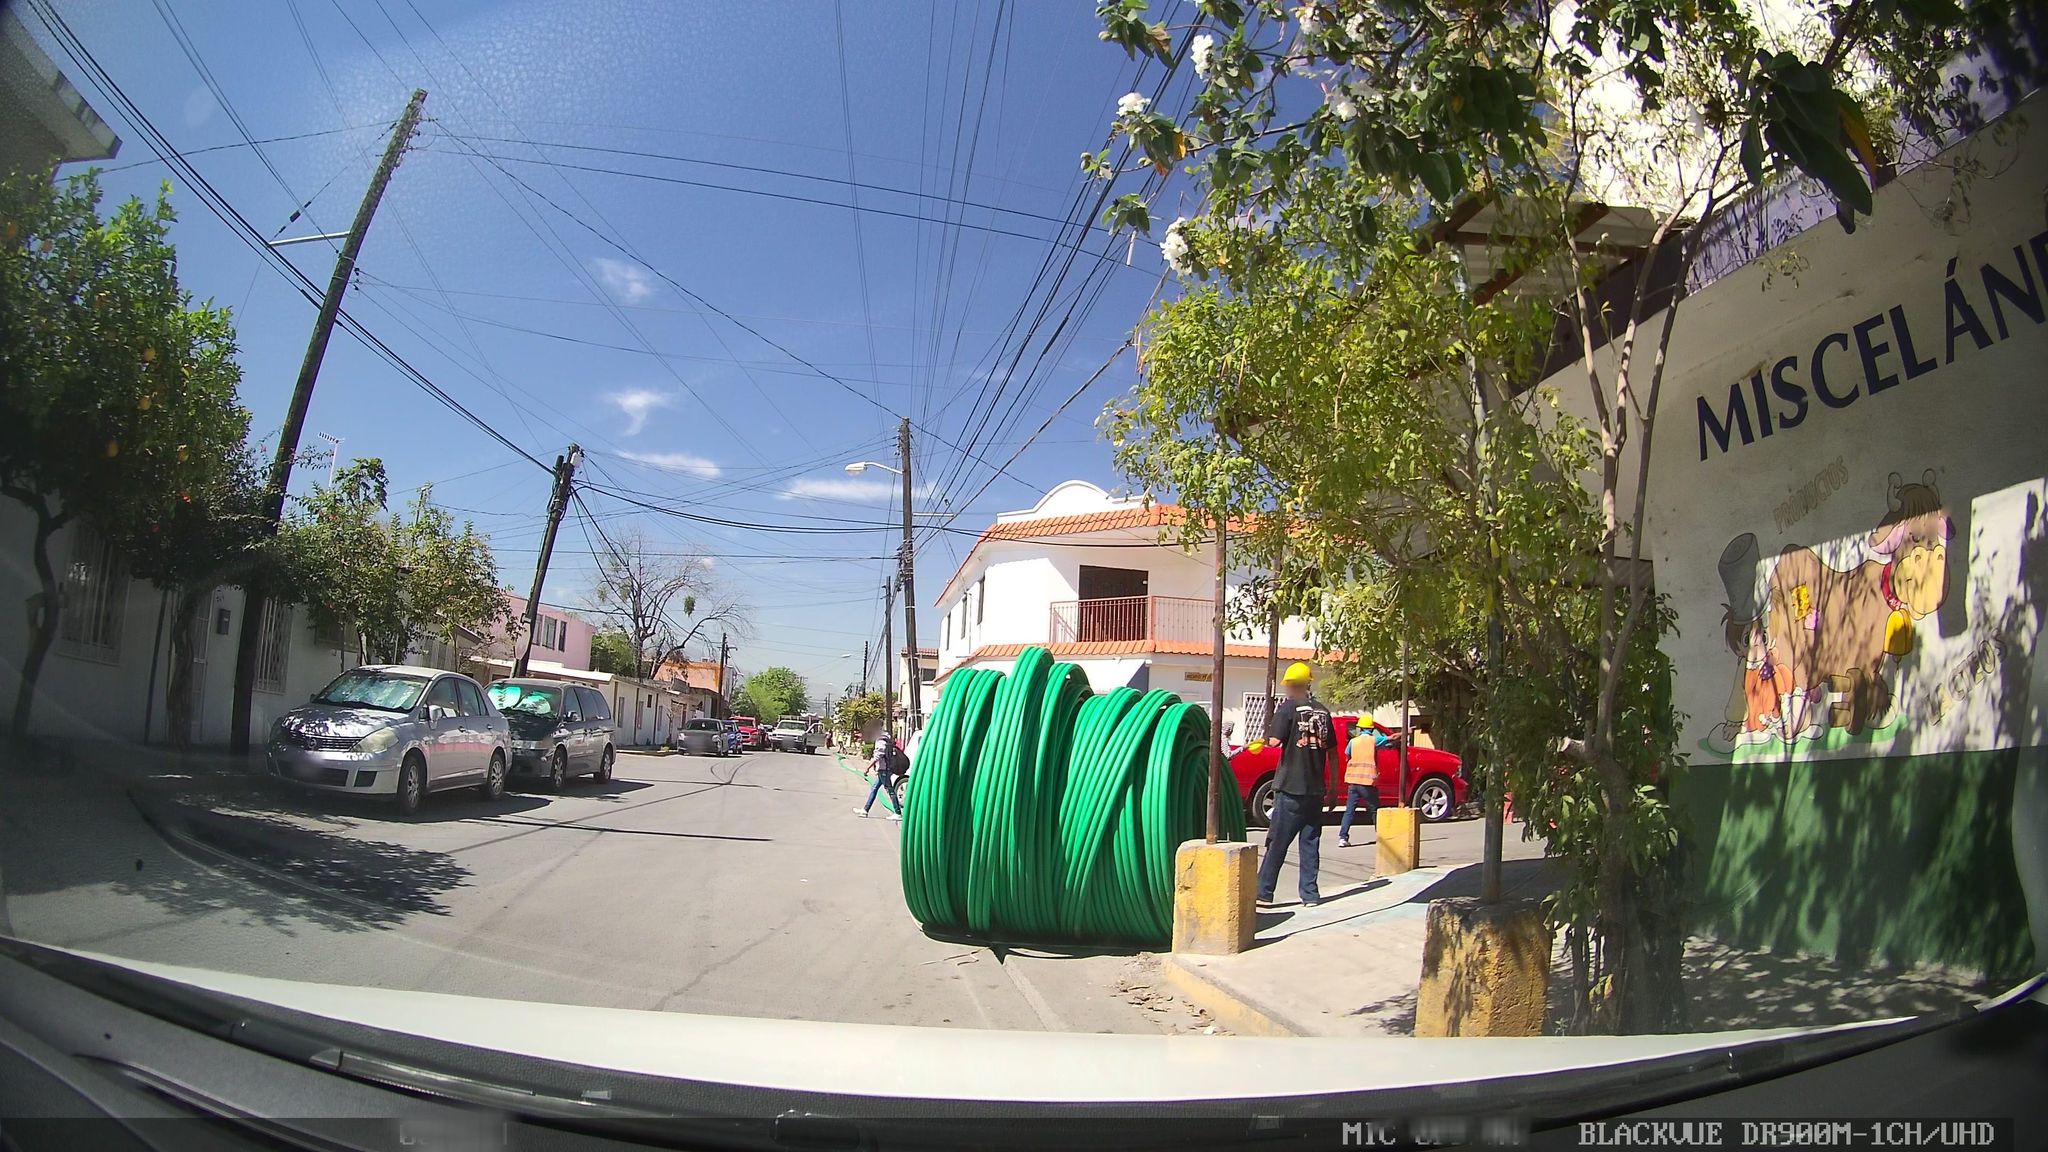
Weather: clear
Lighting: day
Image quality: good
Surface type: driving surface
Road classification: residential
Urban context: urban centre
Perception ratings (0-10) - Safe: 3.98, Lively: 2.46, Beautiful: 1.14, Boring: 0.53, Depressing: 7.72, Wealthy: 2.5